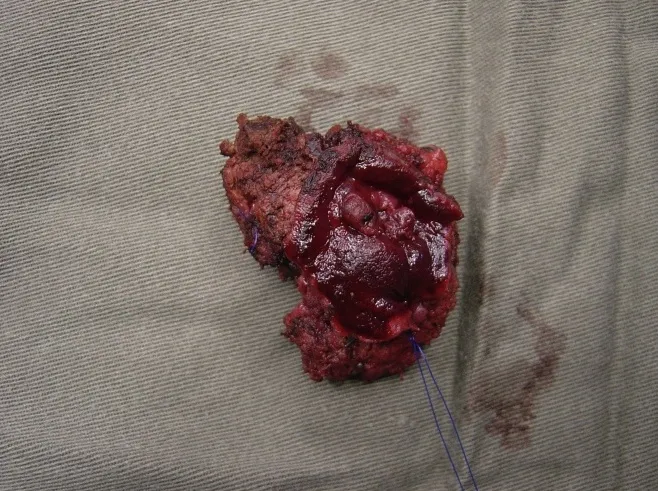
The resected specimen with cuff of duodenal wall.
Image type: medical_photograph (other_medical_photograph)